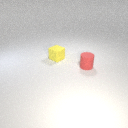
small red rubber cylinder to the right of small yellow rubber cube